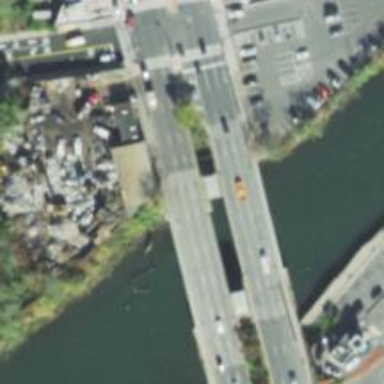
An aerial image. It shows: Secondary road on asphalt bridge.